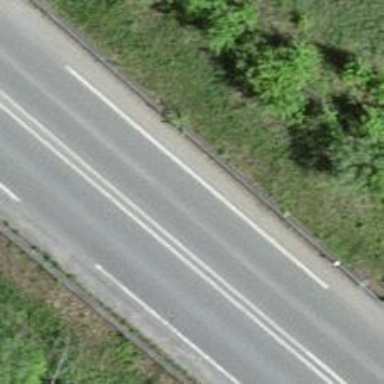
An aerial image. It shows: Asphalt trunk highway.